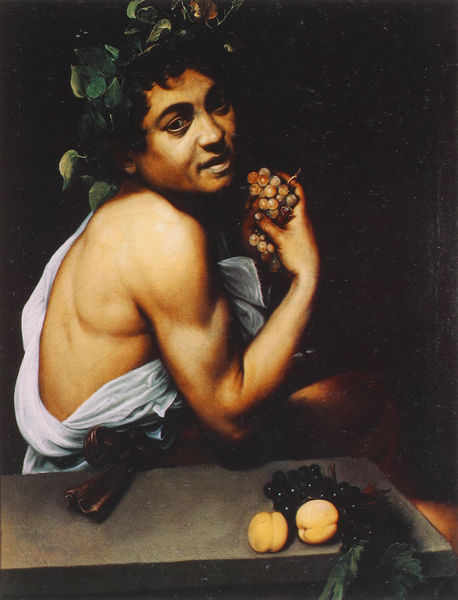
Titel: Bacchus mit Efeukranz
Künstler: Michelangelo Merisi da Caravaggio
Institution: Rom, Galleria Borghese
Schlagwörter: blätter, gemälde, mann, tisch, obst, arm, gewand, locken, schulter, früchte, trauben, seitlich, muskeln, junge, kranz, weintrauben, aprikosen, blätterkranz, gebräunt